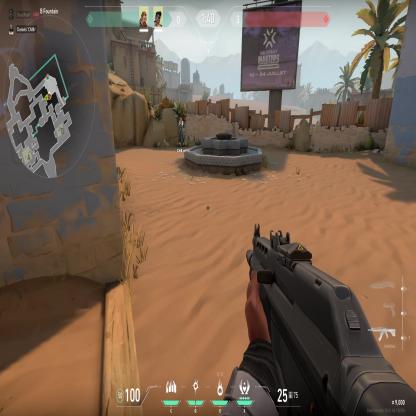
Label: teammate